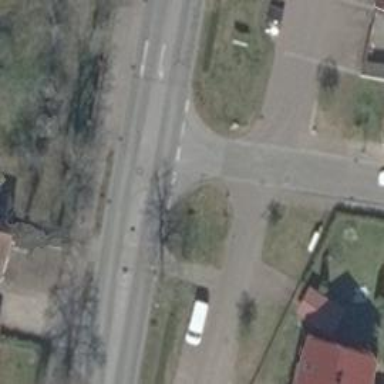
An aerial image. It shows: Asphalt road classified as primary highway.